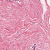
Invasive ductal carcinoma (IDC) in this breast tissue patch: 0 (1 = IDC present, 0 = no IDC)